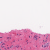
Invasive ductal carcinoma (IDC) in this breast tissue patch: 0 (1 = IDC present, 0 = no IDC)